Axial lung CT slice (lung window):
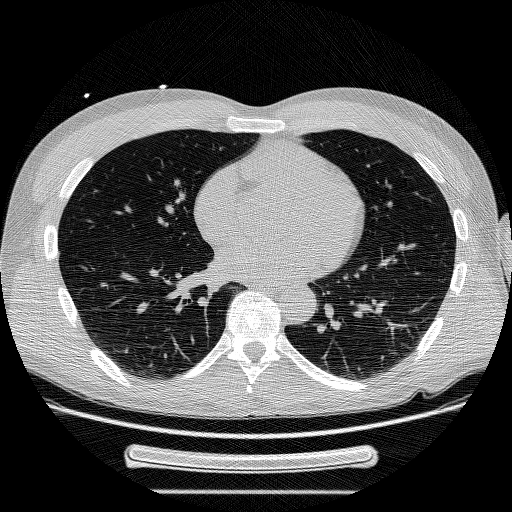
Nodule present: no